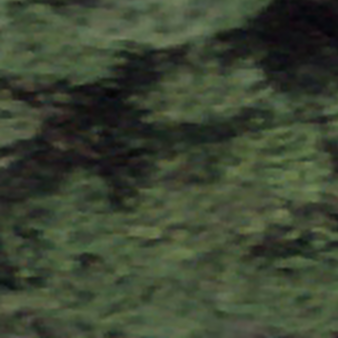
Label: other